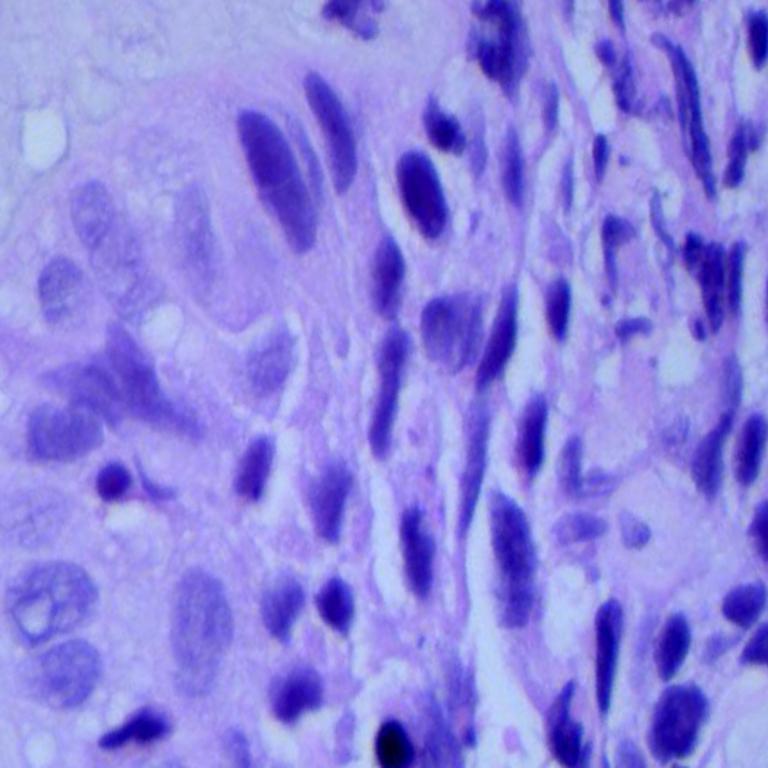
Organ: lung
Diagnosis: squamous carcinomas